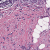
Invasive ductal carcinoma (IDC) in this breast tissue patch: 1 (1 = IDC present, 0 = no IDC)